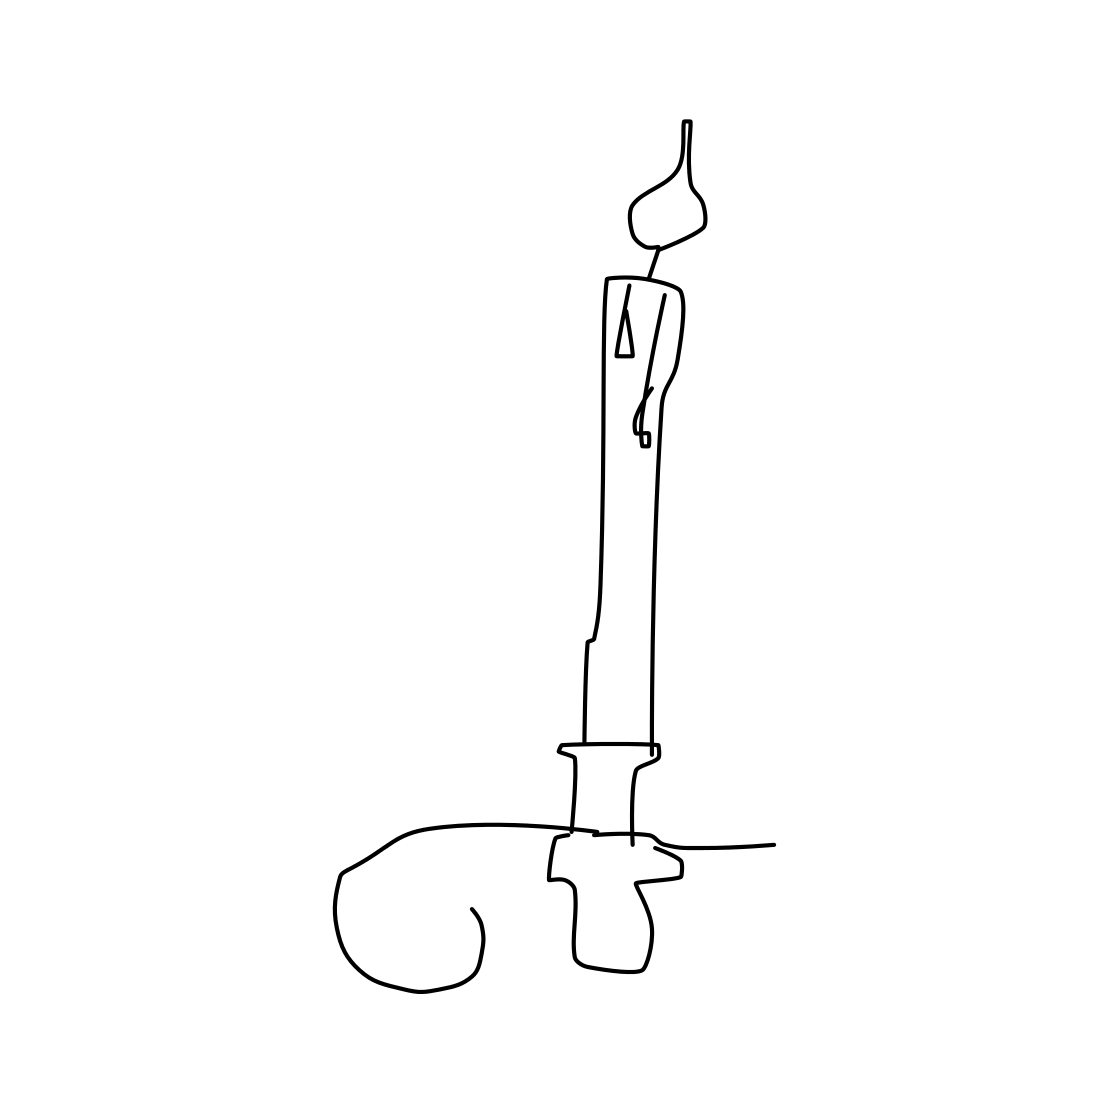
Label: candle